Aerial crown-view tile of a tropical tree (Barro Colorado Island, Panama), acquired 20250512:
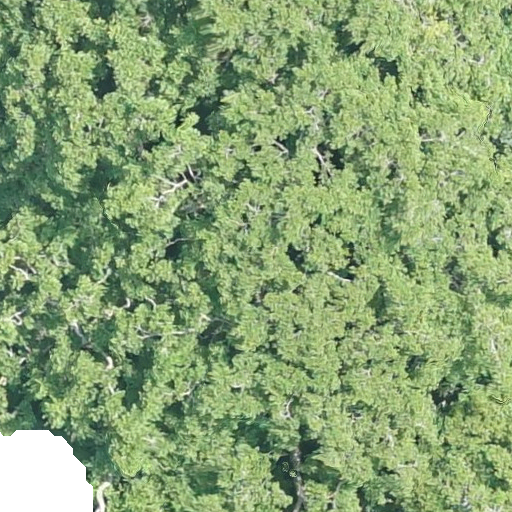
Species: Brosimum alicastrum
GBIF accepted scientific name: Brosimum alicastrum
Crown area: 621.91 m²